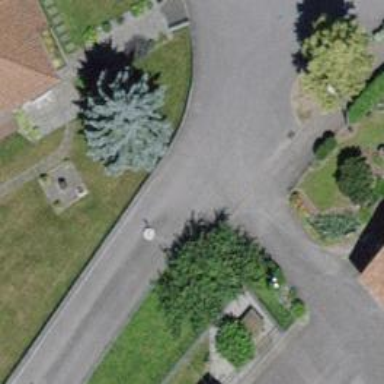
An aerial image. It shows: Bollard.